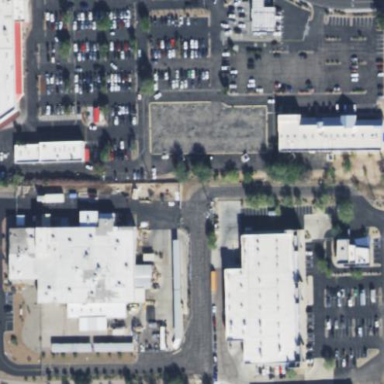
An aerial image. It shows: Retail area.